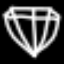
Label: diamond